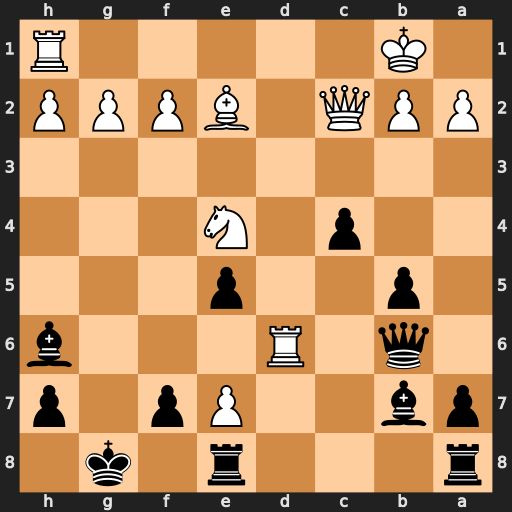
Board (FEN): r3r1k1/pb2Pp1p/1q1R3b/1p2p3/2p1N3/8/PPQ1BPPP/1K5R
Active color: b
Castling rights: -
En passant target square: -
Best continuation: Bxe4 Qxe4 Qxd6